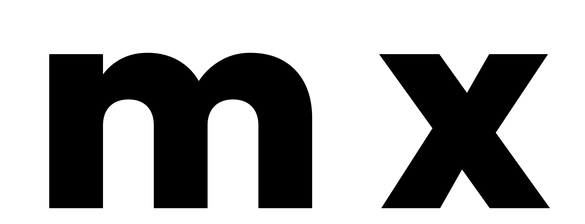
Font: Poppins-ExtraBold